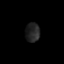
Tissue: prostate
Cell type: T cells
Senescence score: 0.686
Nuclear area (px): 269
Mean DAPI intensity: 36.086